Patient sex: F
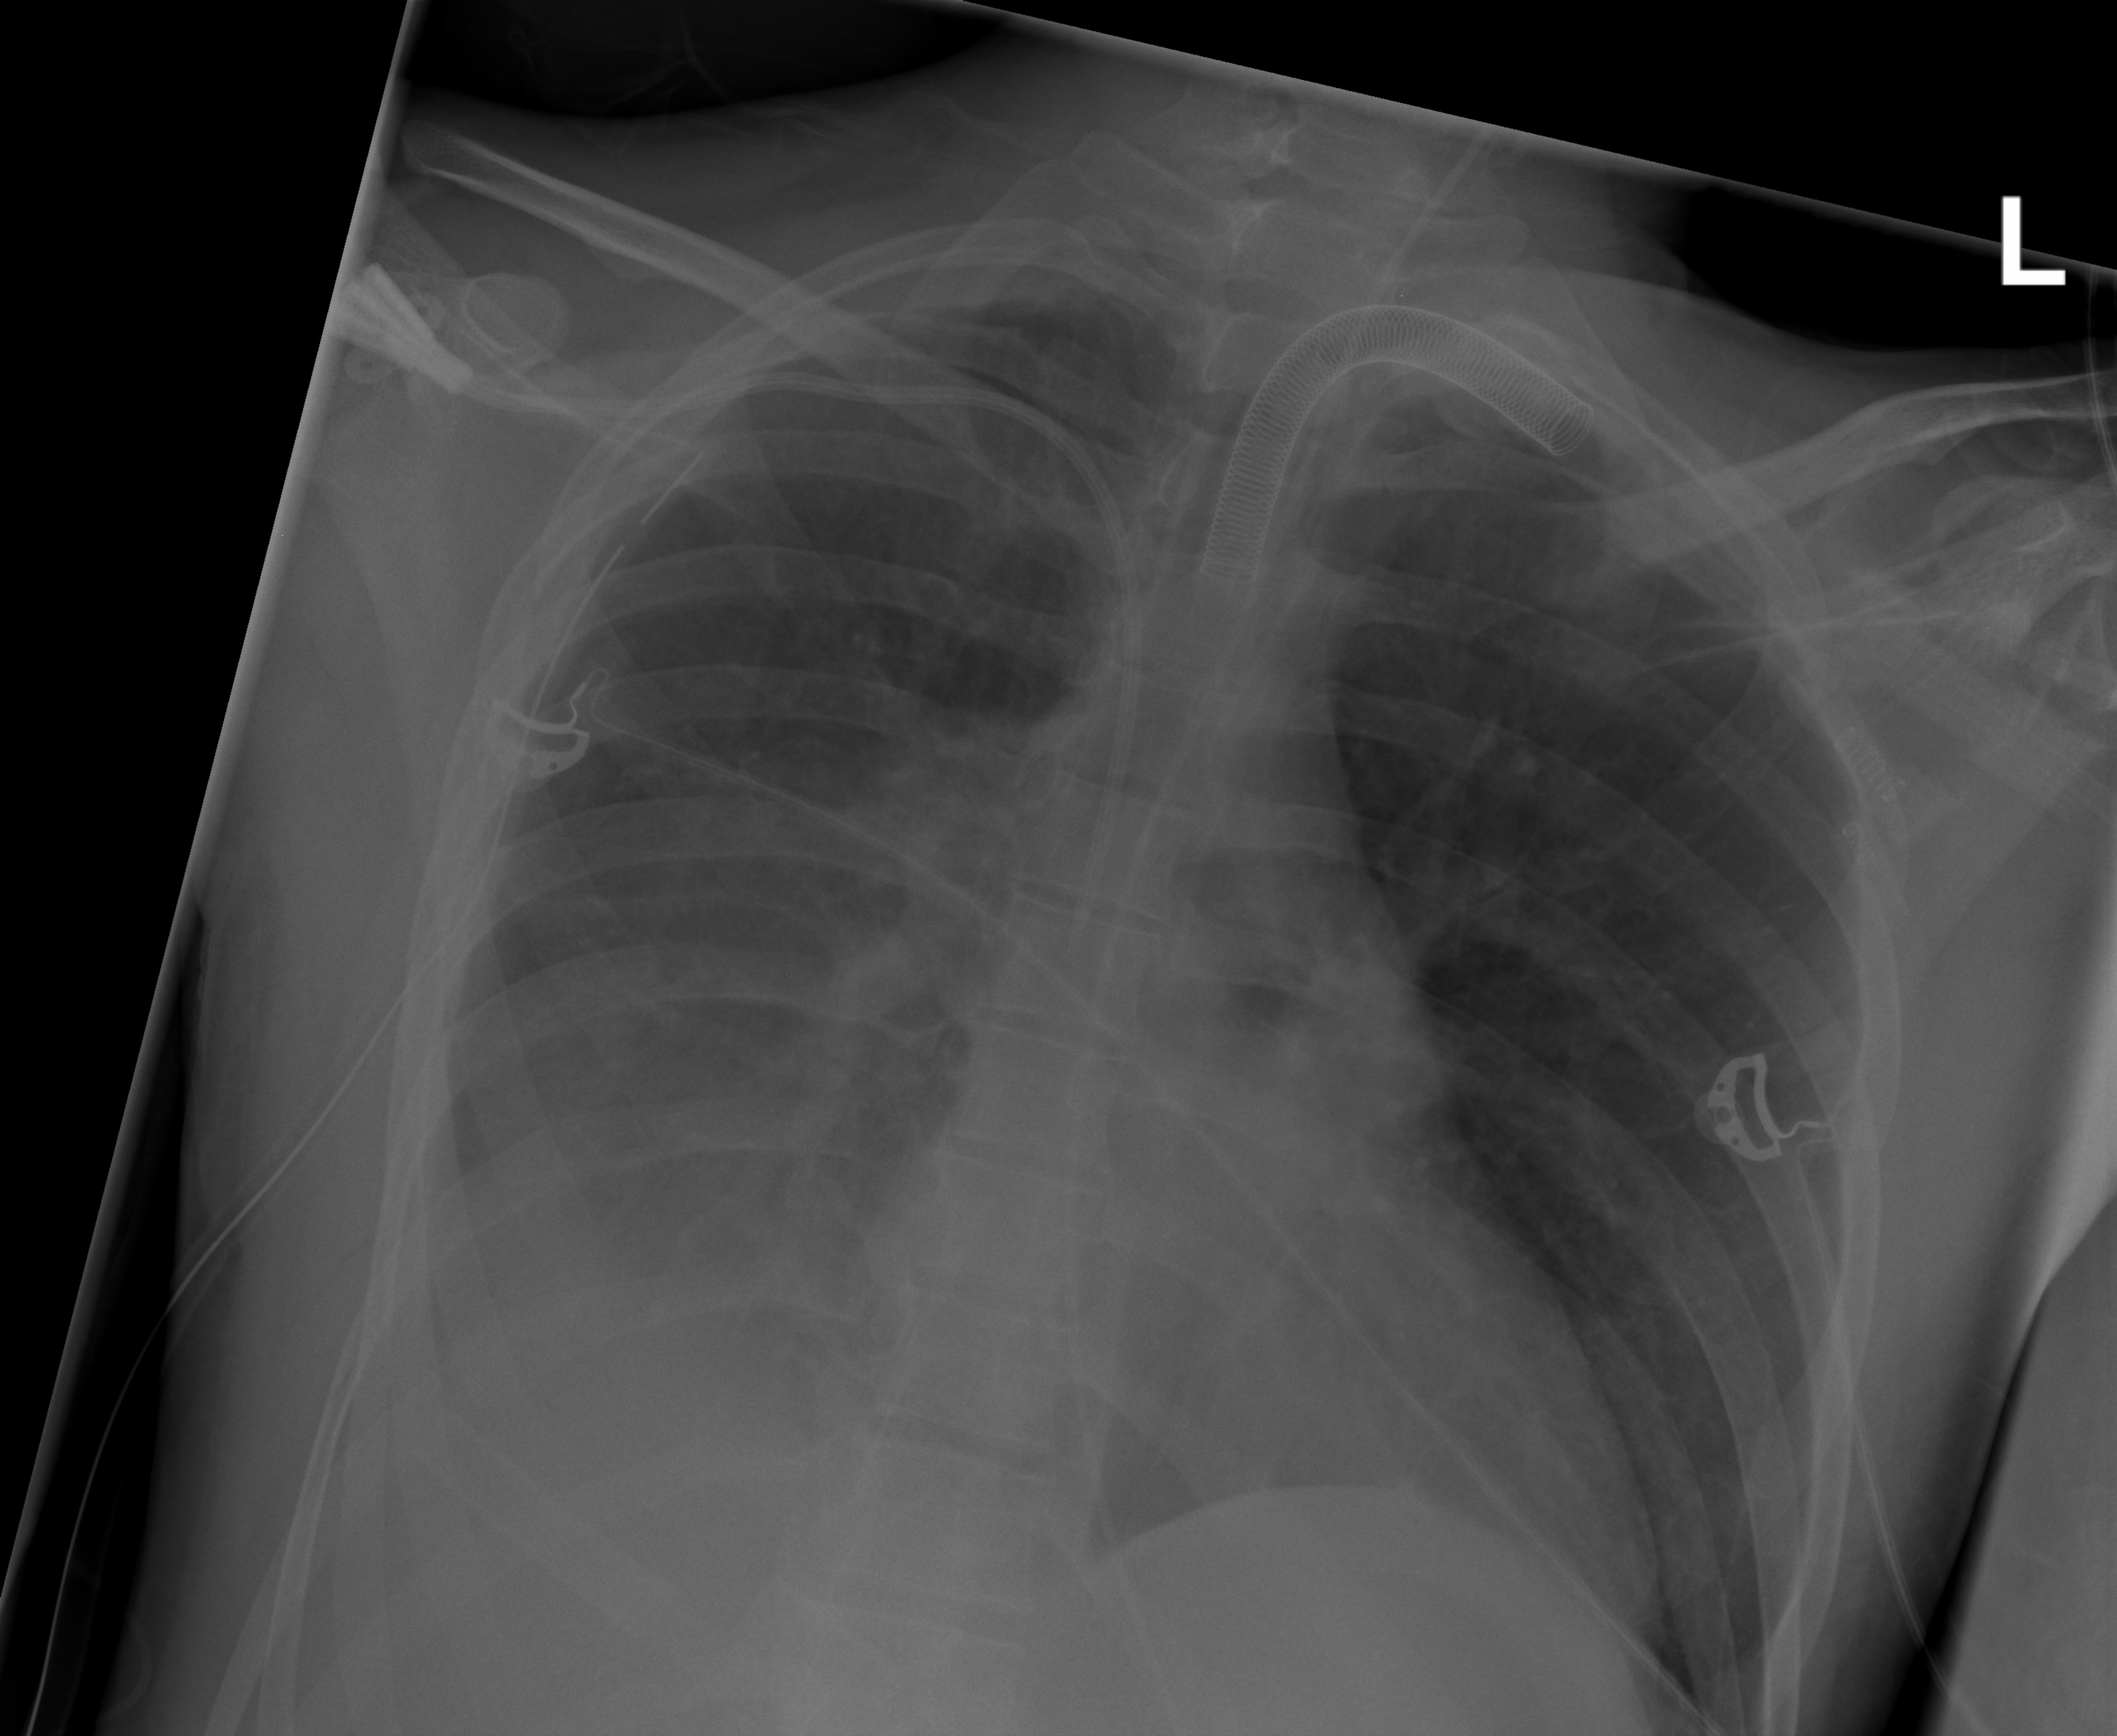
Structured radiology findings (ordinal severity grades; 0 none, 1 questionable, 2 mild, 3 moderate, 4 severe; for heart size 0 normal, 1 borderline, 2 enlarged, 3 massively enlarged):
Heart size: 0
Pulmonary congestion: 0
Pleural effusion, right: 3
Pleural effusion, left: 0
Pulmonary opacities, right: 1
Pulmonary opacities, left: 0
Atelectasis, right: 2
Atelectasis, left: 0